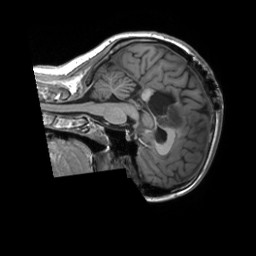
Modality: T1w
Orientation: sagittal
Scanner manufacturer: siemens
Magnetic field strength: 3 T
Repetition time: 1.7 s
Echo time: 0.00239 s